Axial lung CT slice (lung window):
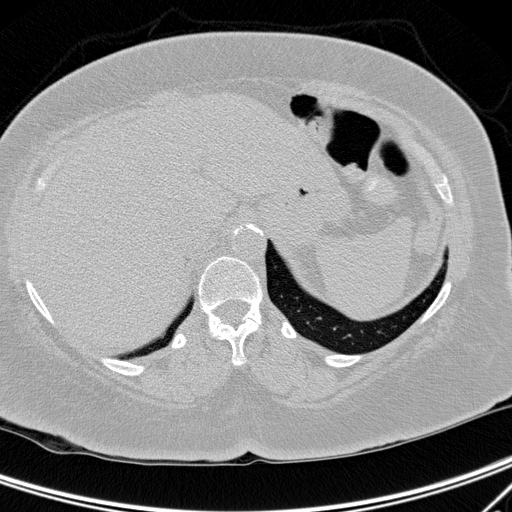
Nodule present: no